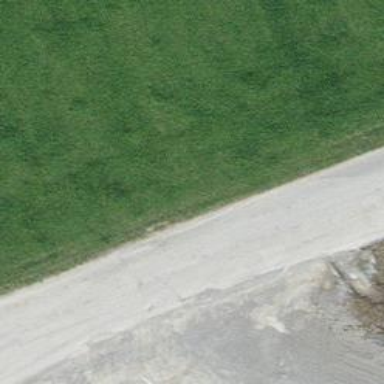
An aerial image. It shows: Service road used by agricultural vehicles.